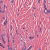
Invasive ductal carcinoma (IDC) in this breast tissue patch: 1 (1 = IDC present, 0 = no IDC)